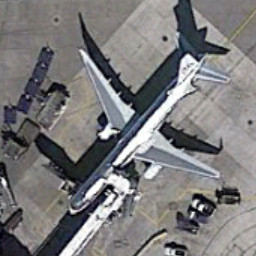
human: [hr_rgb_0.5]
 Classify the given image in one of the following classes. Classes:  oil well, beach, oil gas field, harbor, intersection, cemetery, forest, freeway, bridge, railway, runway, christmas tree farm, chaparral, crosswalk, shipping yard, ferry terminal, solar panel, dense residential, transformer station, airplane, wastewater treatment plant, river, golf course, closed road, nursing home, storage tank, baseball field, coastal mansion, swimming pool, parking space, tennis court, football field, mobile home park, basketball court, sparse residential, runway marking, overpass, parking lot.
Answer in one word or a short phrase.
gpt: airplane